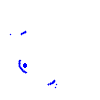
Particle: proton